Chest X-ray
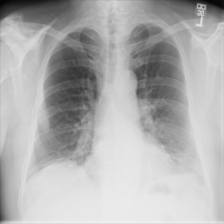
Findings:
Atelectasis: positive
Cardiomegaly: negative
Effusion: negative
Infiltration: negative
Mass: negative
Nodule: negative
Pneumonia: negative
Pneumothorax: negative
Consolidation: negative
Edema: negative
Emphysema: negative
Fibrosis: negative
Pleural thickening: negative
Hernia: negative